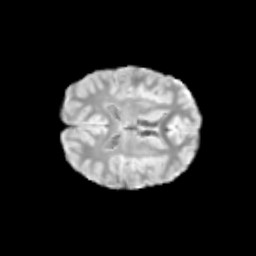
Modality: T2w
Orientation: axial
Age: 11
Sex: male
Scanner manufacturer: siemens
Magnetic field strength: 3 T
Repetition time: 3.8 s
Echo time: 0.07 s